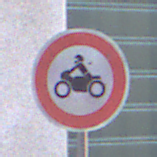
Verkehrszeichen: VerbotKraftraeder
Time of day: MorningAfternoon
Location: Outdoor (Urban)
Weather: PartlyCloudy
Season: NotSpecified
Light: Natural